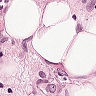
Metastatic tissue present: yes